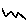
Label: zigzag